Question: Im trying to remove the white bar on the right of this barplot, but i cannot understand how.
Here is the graph:

Here is the code i used:
'''
library(ggplot2)
ggplot(data = df2, aes(x='neighbourhood', y="1", fill='room_type')
geom_bar(position="fill", stat="identity") +
coord_flip() +
scale_fill_brewer(palette = 14) +
labs(title = "Tipi di stanze per quartiere", y = "Quantita", x = "Quartiere", fill = "Tipo di stanza")
'''
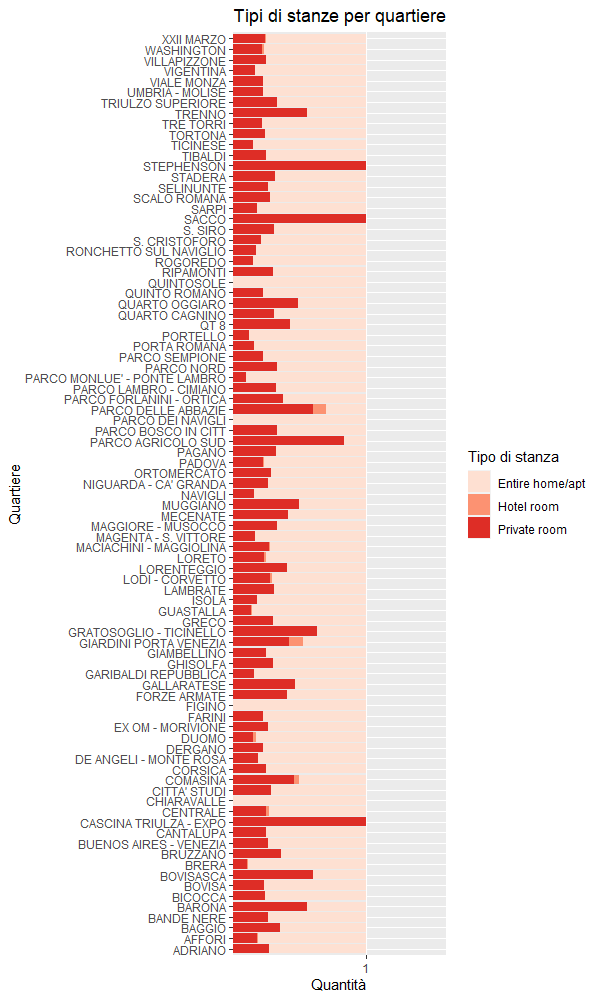
Answer: Try removing the 'y = "1"' and the 'stat = "identity"', like this:
'''
library(ggplot2)
ggplot(data = df2, aes(x='neighbourhood', fill='room_type')
geom_bar(position="fill") +
coord_flip() +
scale_fill_brewer(palette = 14) +
labs(title = "Tipi di stanze per quartiere", y = "Quantita", x = "Quartiere", fill = "Tipo di stanza")
'''